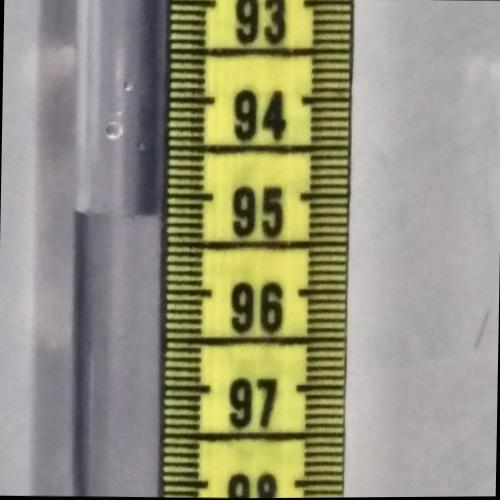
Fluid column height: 95.2 cm